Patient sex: M
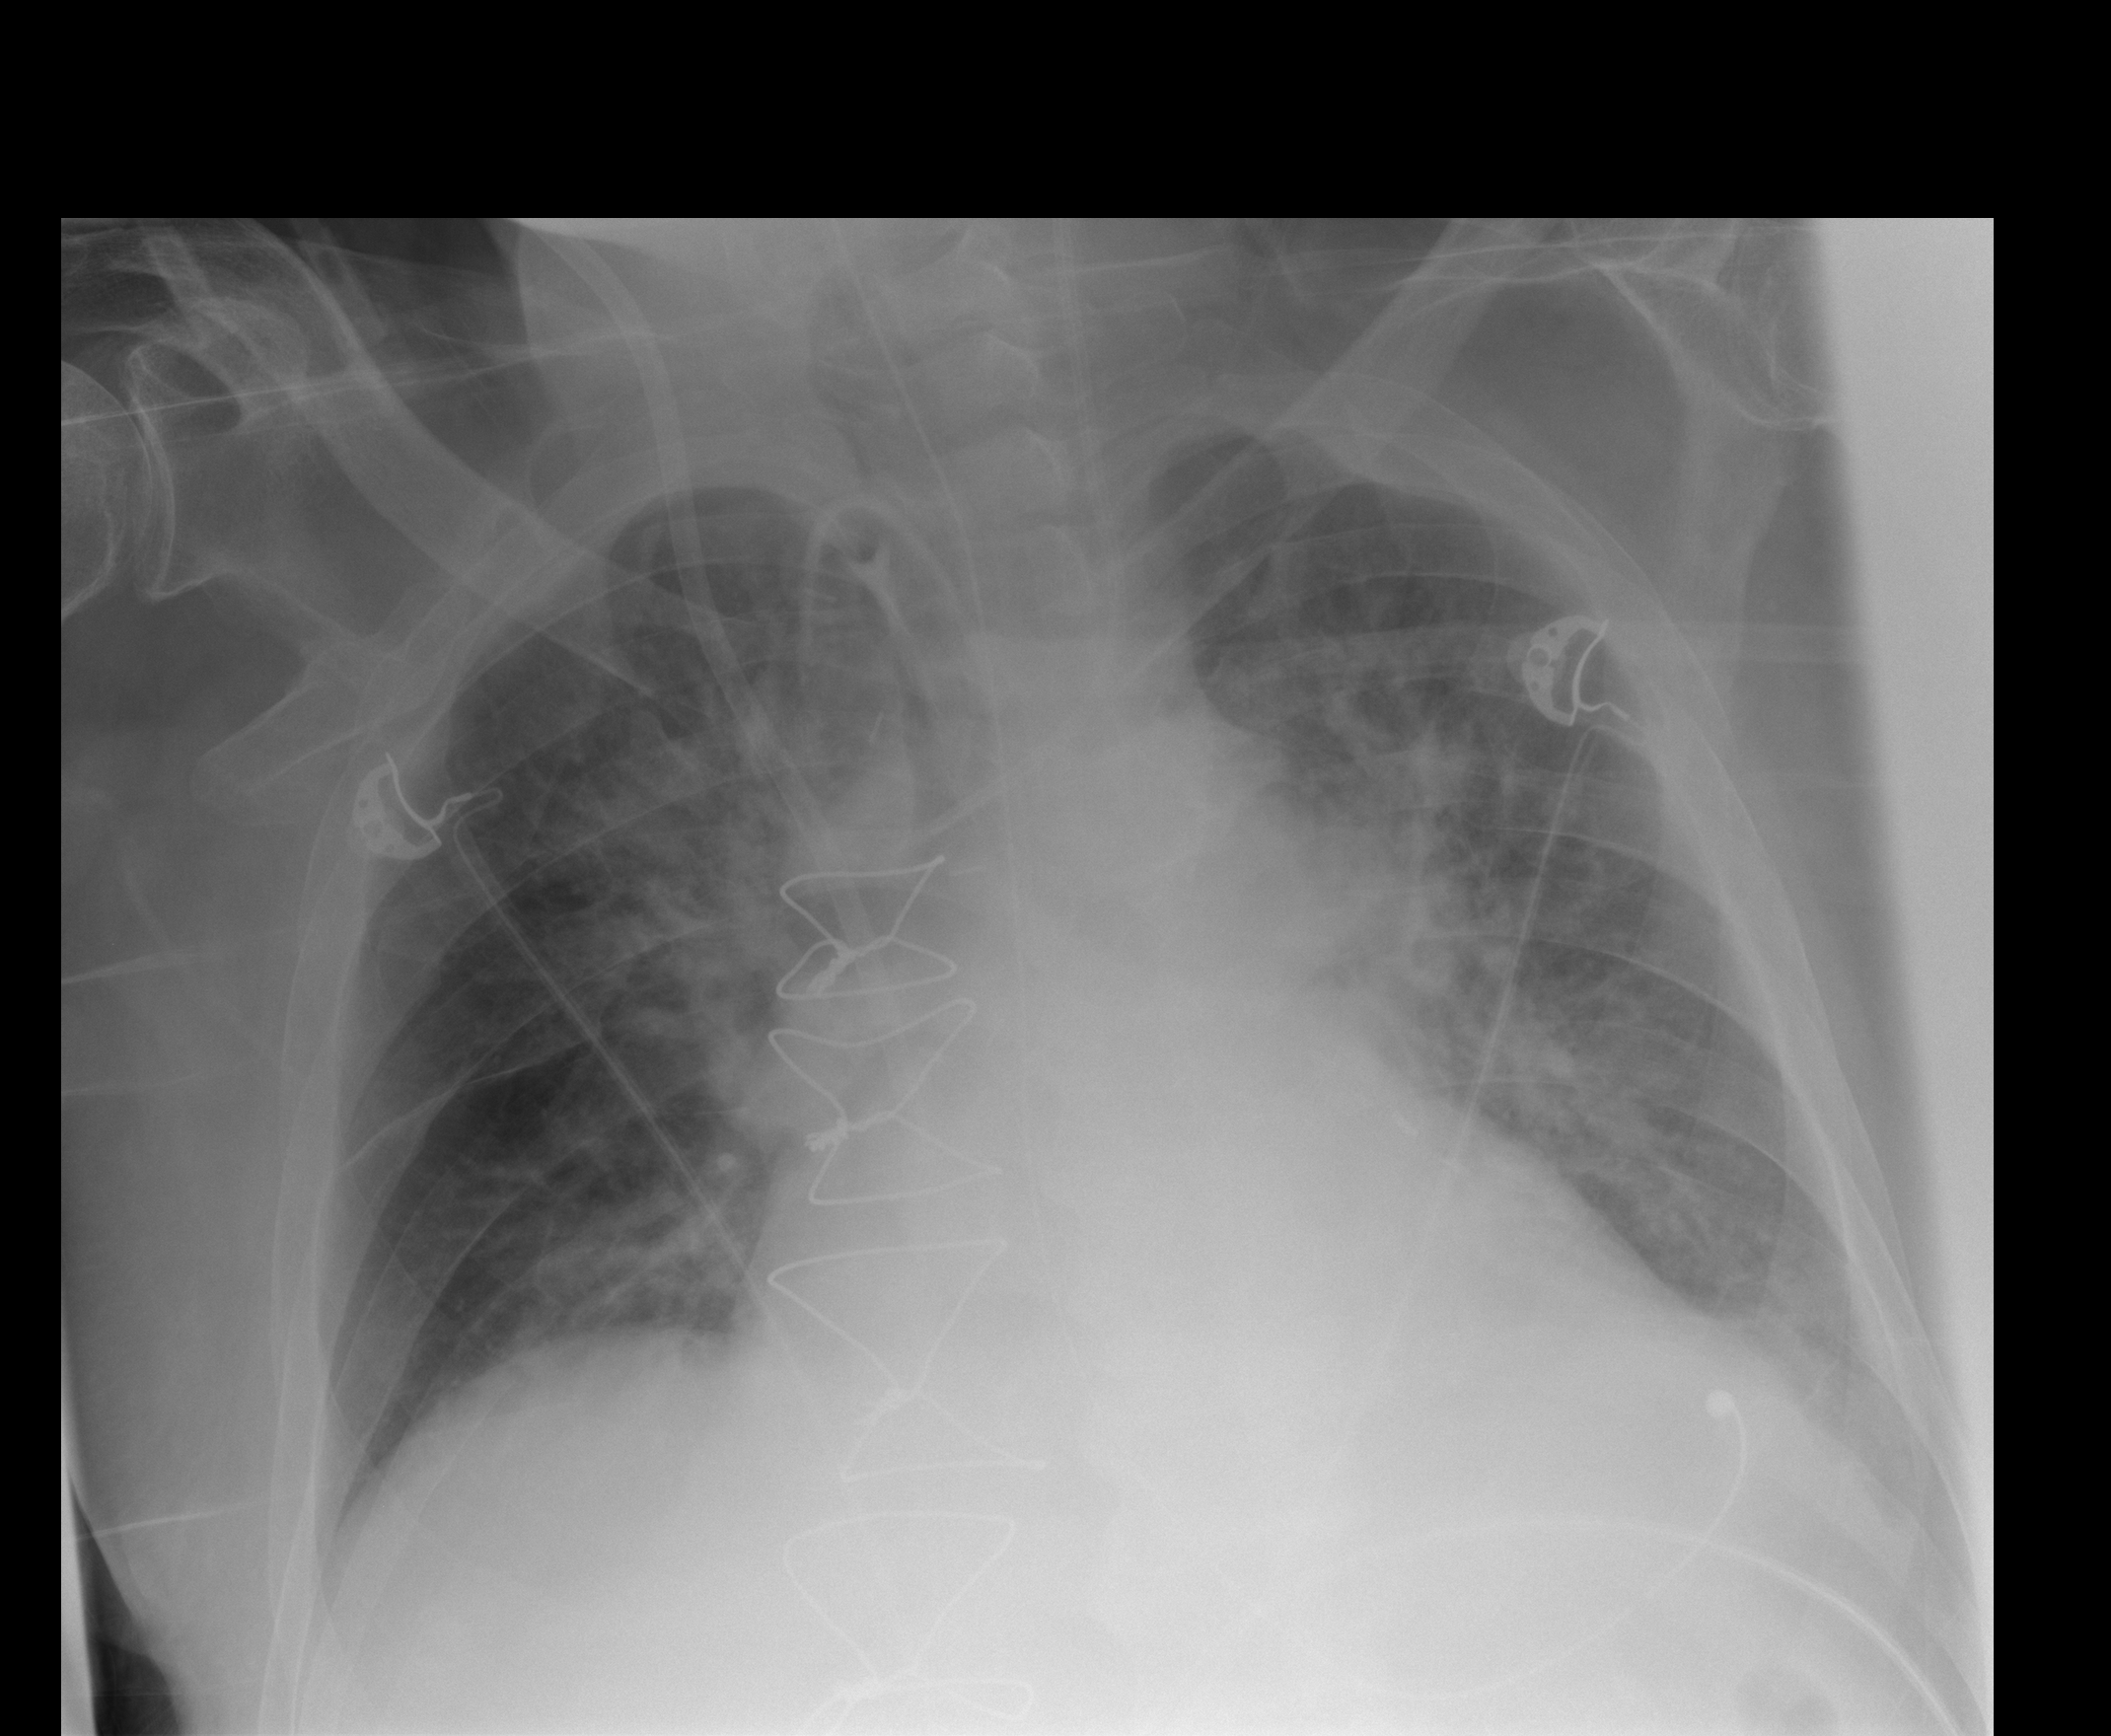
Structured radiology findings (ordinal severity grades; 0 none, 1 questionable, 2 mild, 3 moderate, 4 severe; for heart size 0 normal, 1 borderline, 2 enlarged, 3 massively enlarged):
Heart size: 2
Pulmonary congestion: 2
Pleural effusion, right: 0
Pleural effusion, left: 1
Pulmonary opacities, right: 2
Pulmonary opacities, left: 2
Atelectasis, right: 2
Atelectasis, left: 2